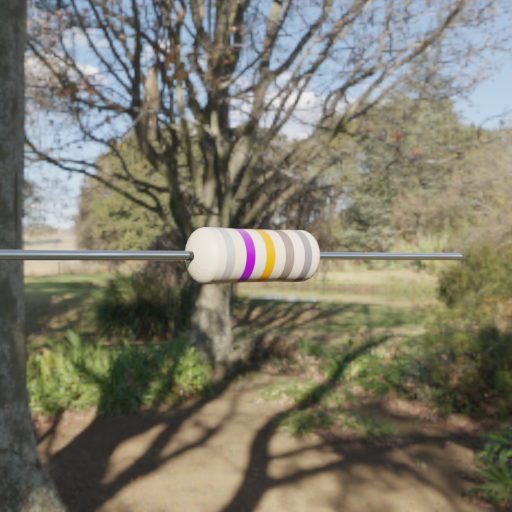
Resistor colour bands (in order): silver, violet, orange, gray, gray